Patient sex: F
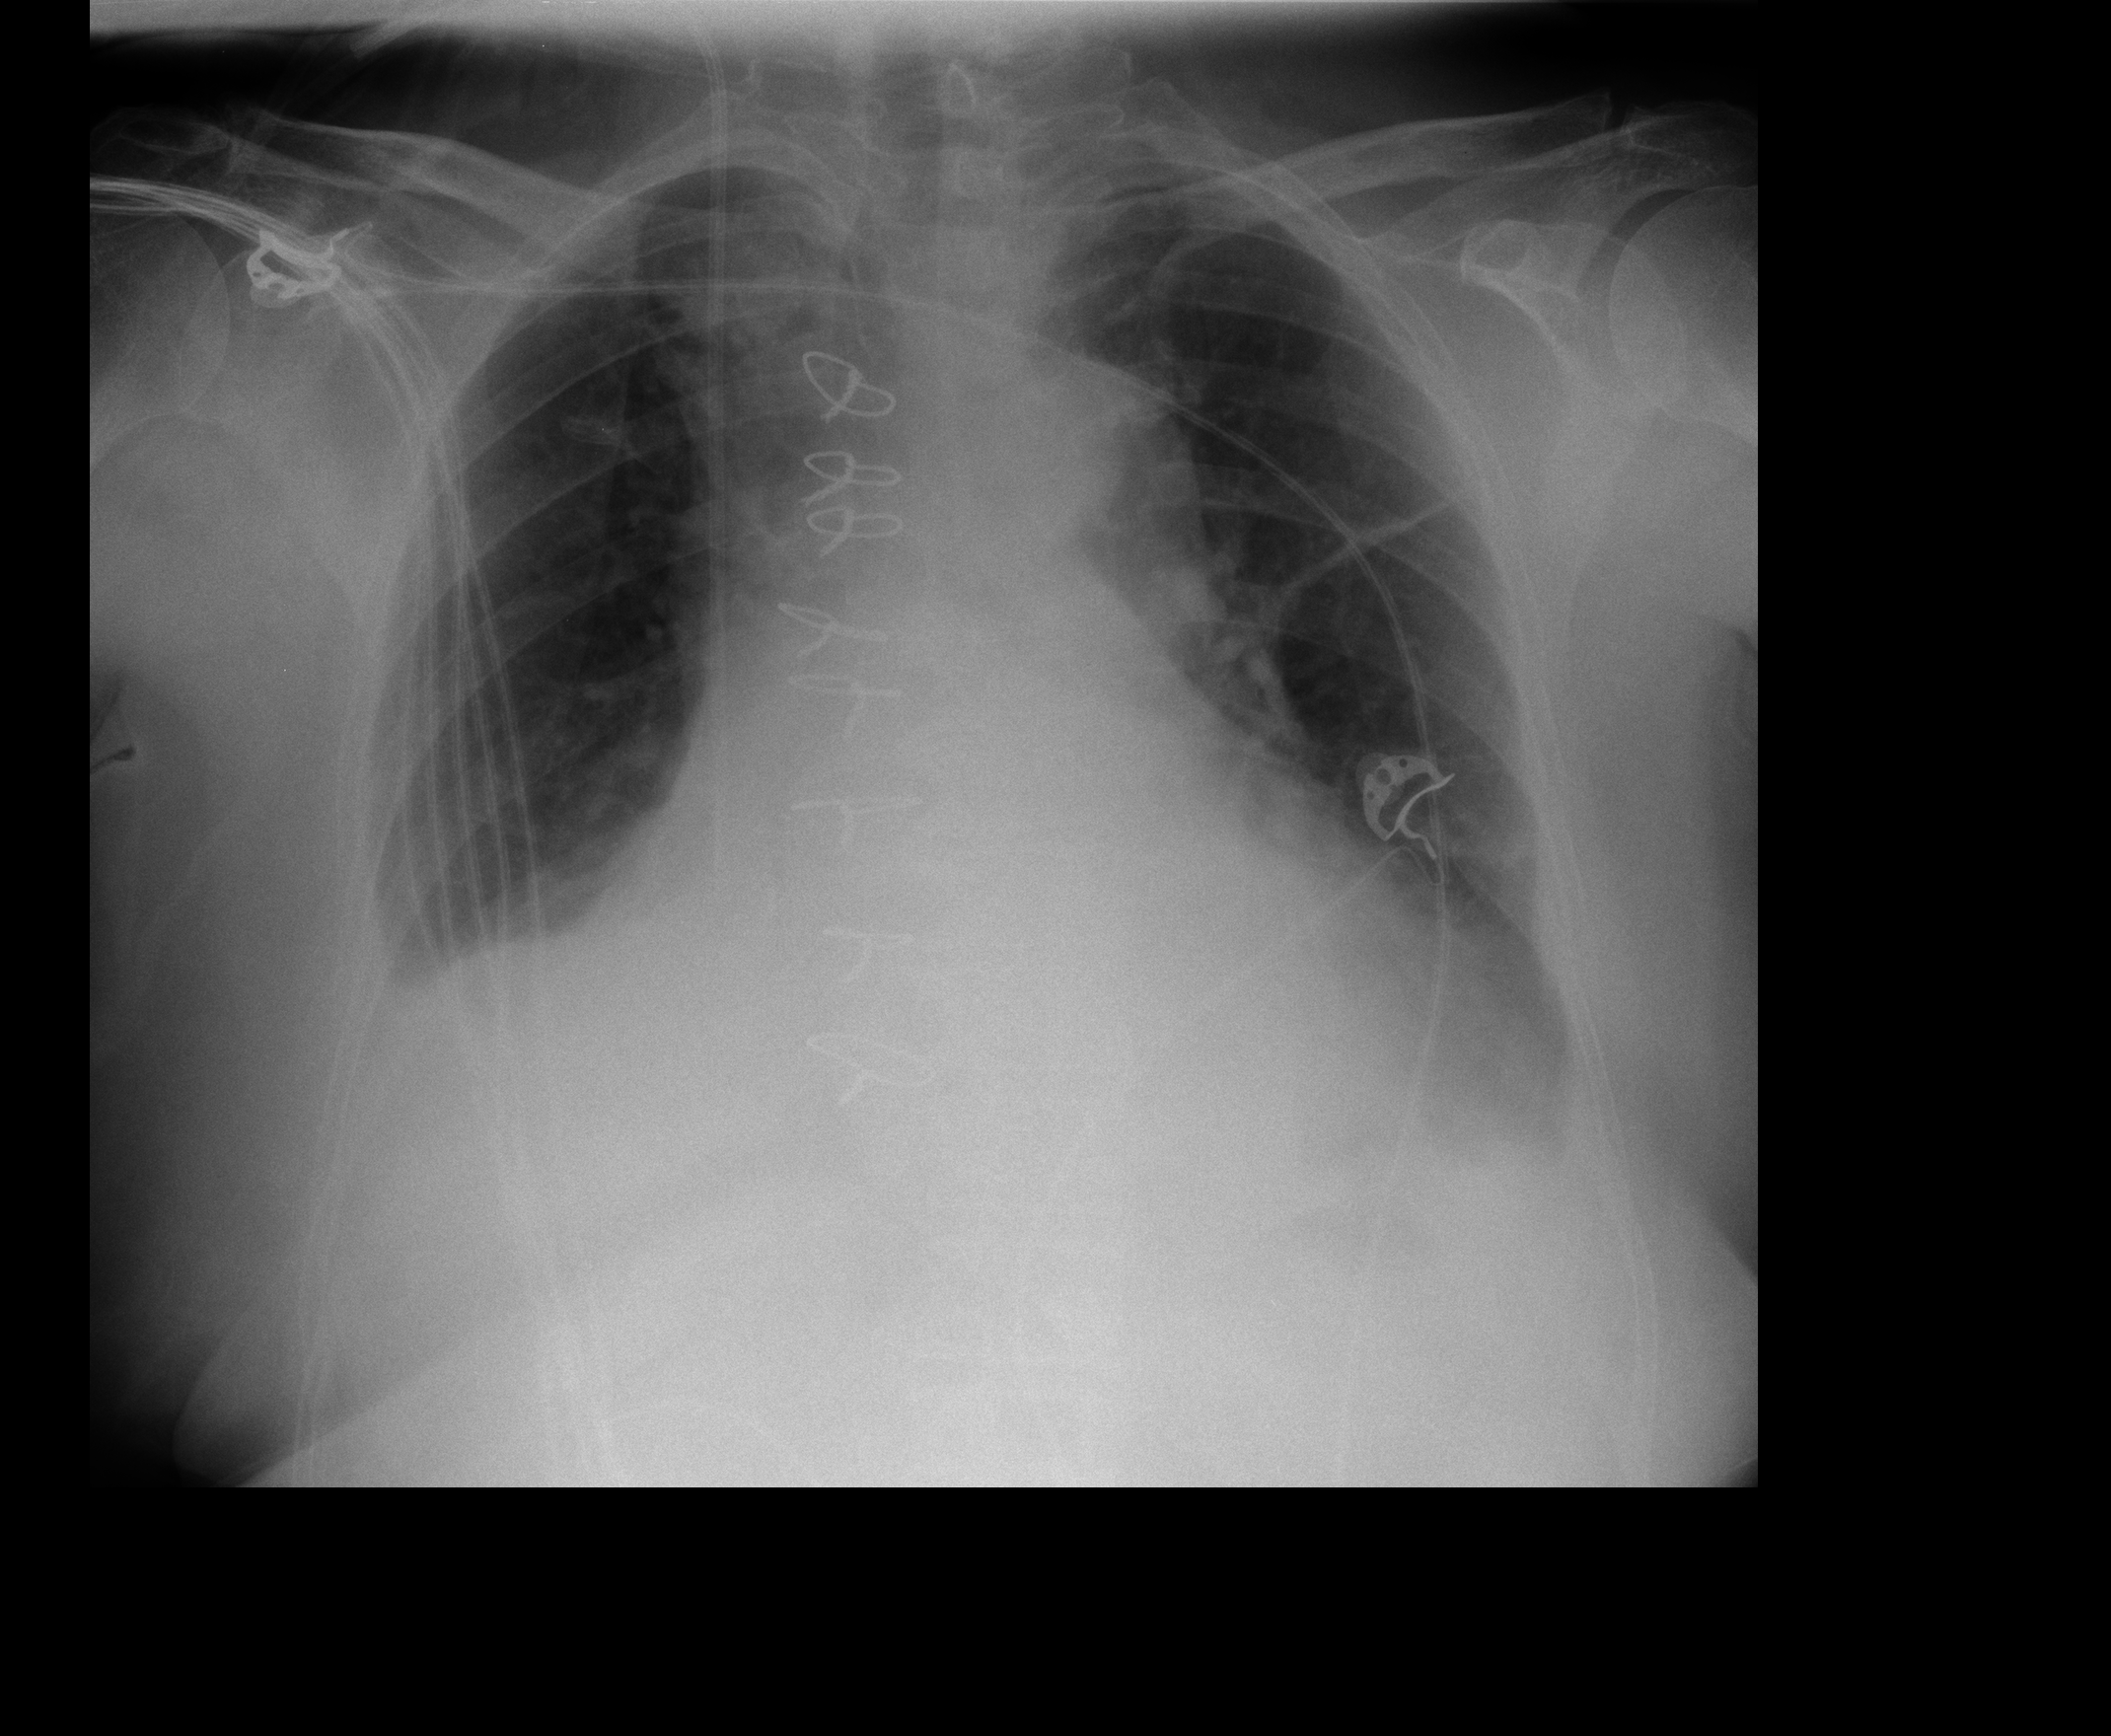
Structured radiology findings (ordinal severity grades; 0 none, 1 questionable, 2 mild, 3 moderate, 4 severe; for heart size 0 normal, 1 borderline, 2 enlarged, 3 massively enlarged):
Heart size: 2
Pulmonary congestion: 0
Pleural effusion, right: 2
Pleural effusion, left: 2
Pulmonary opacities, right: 0
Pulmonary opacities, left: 0
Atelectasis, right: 2
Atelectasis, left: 2